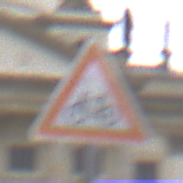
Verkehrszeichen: RadverkehrRechts
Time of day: Midday
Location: Outdoor (Urban)
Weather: Overcast
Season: NotSpecified
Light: Natural